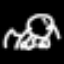
Label: frog